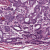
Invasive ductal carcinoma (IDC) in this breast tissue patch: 1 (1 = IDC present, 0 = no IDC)